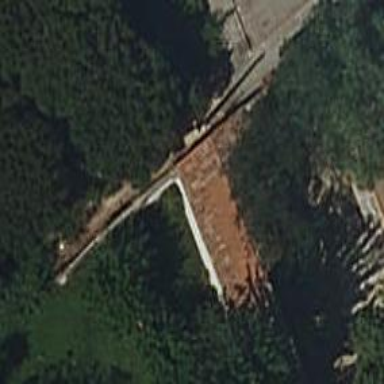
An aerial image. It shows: Wall barrier.